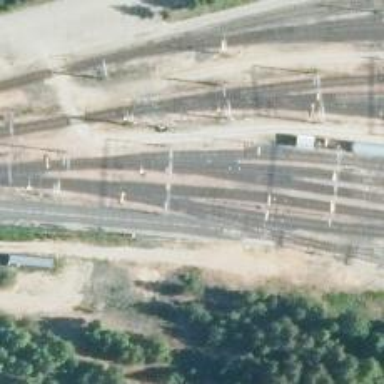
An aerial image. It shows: Electrified rail siding with contact line.